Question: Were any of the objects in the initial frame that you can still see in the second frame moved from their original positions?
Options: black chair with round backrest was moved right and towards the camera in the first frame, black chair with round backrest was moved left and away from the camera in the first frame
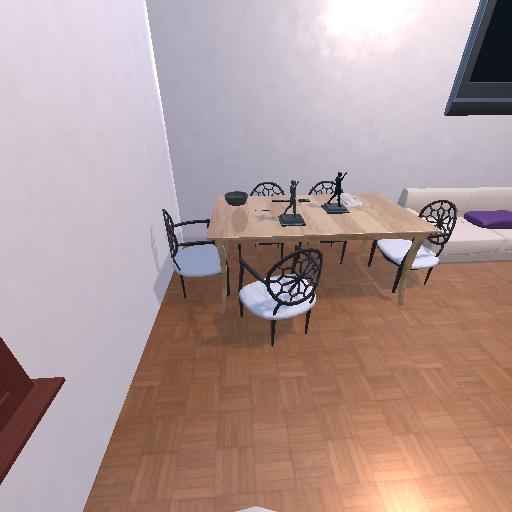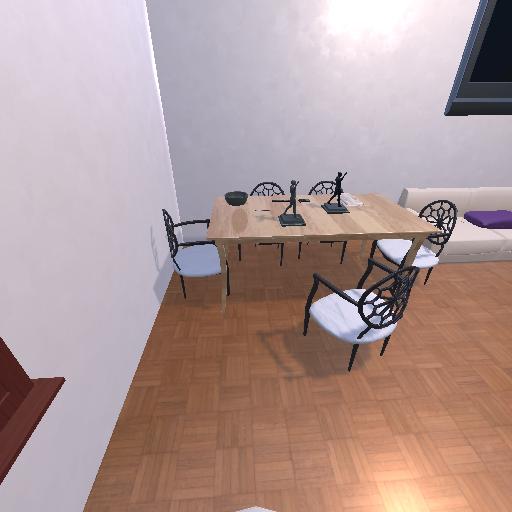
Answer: black chair with round backrest was moved right and towards the camera in the first frame